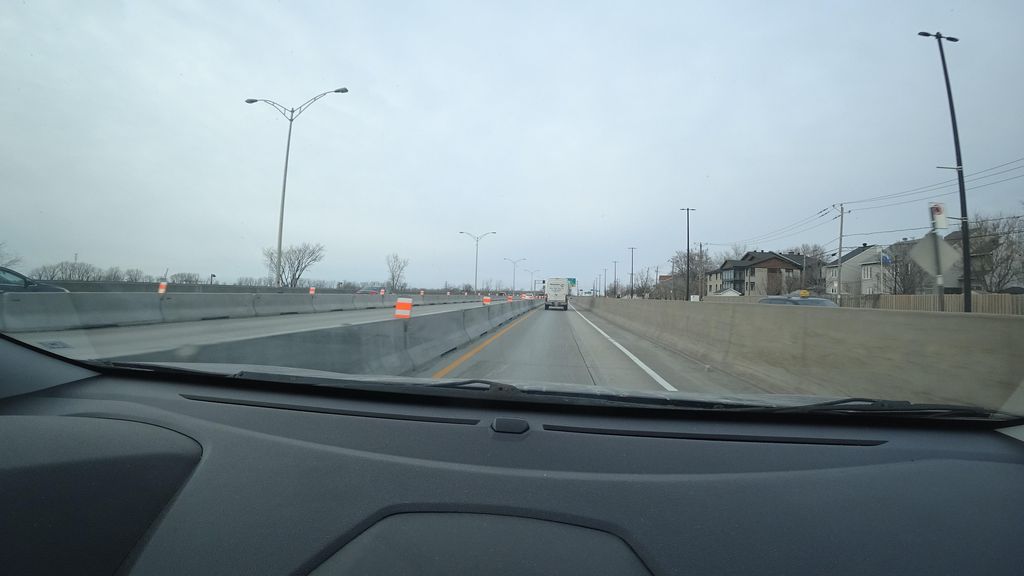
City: montreal